Question: i want to fetch Last Conf_type of each bot_no and ord_no given in screenshot
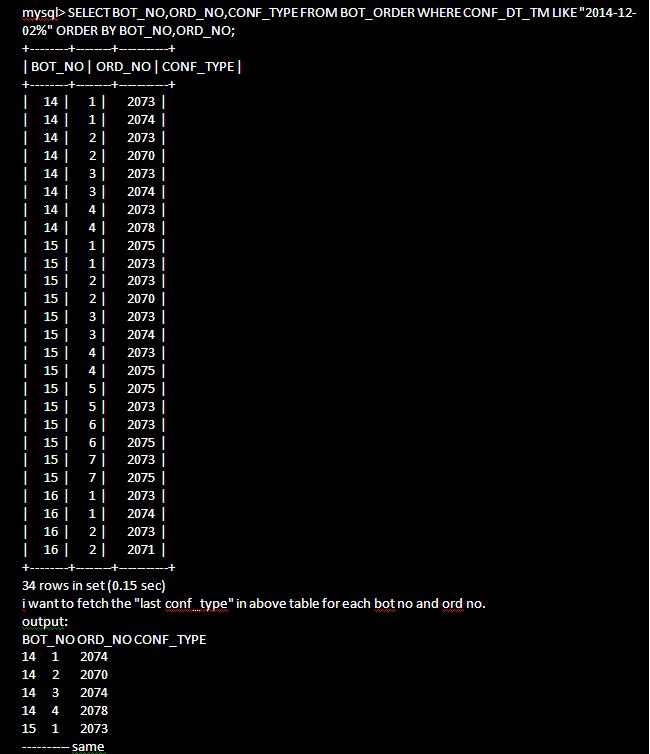
Answer: Try like this
'''
set @type = '';
set @num = 1;
select BOT_NO, ORD_NO,CONF_TYPE,row_number from (
select
BOT_NO, ORD_NO,CONF_TYPE,
@num := if(@type = ORD_NO, @num + 1, 1) as row_number,
@type := ORD_NO as dummy
from t) as tt where row_number=2 ;
'''